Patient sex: M
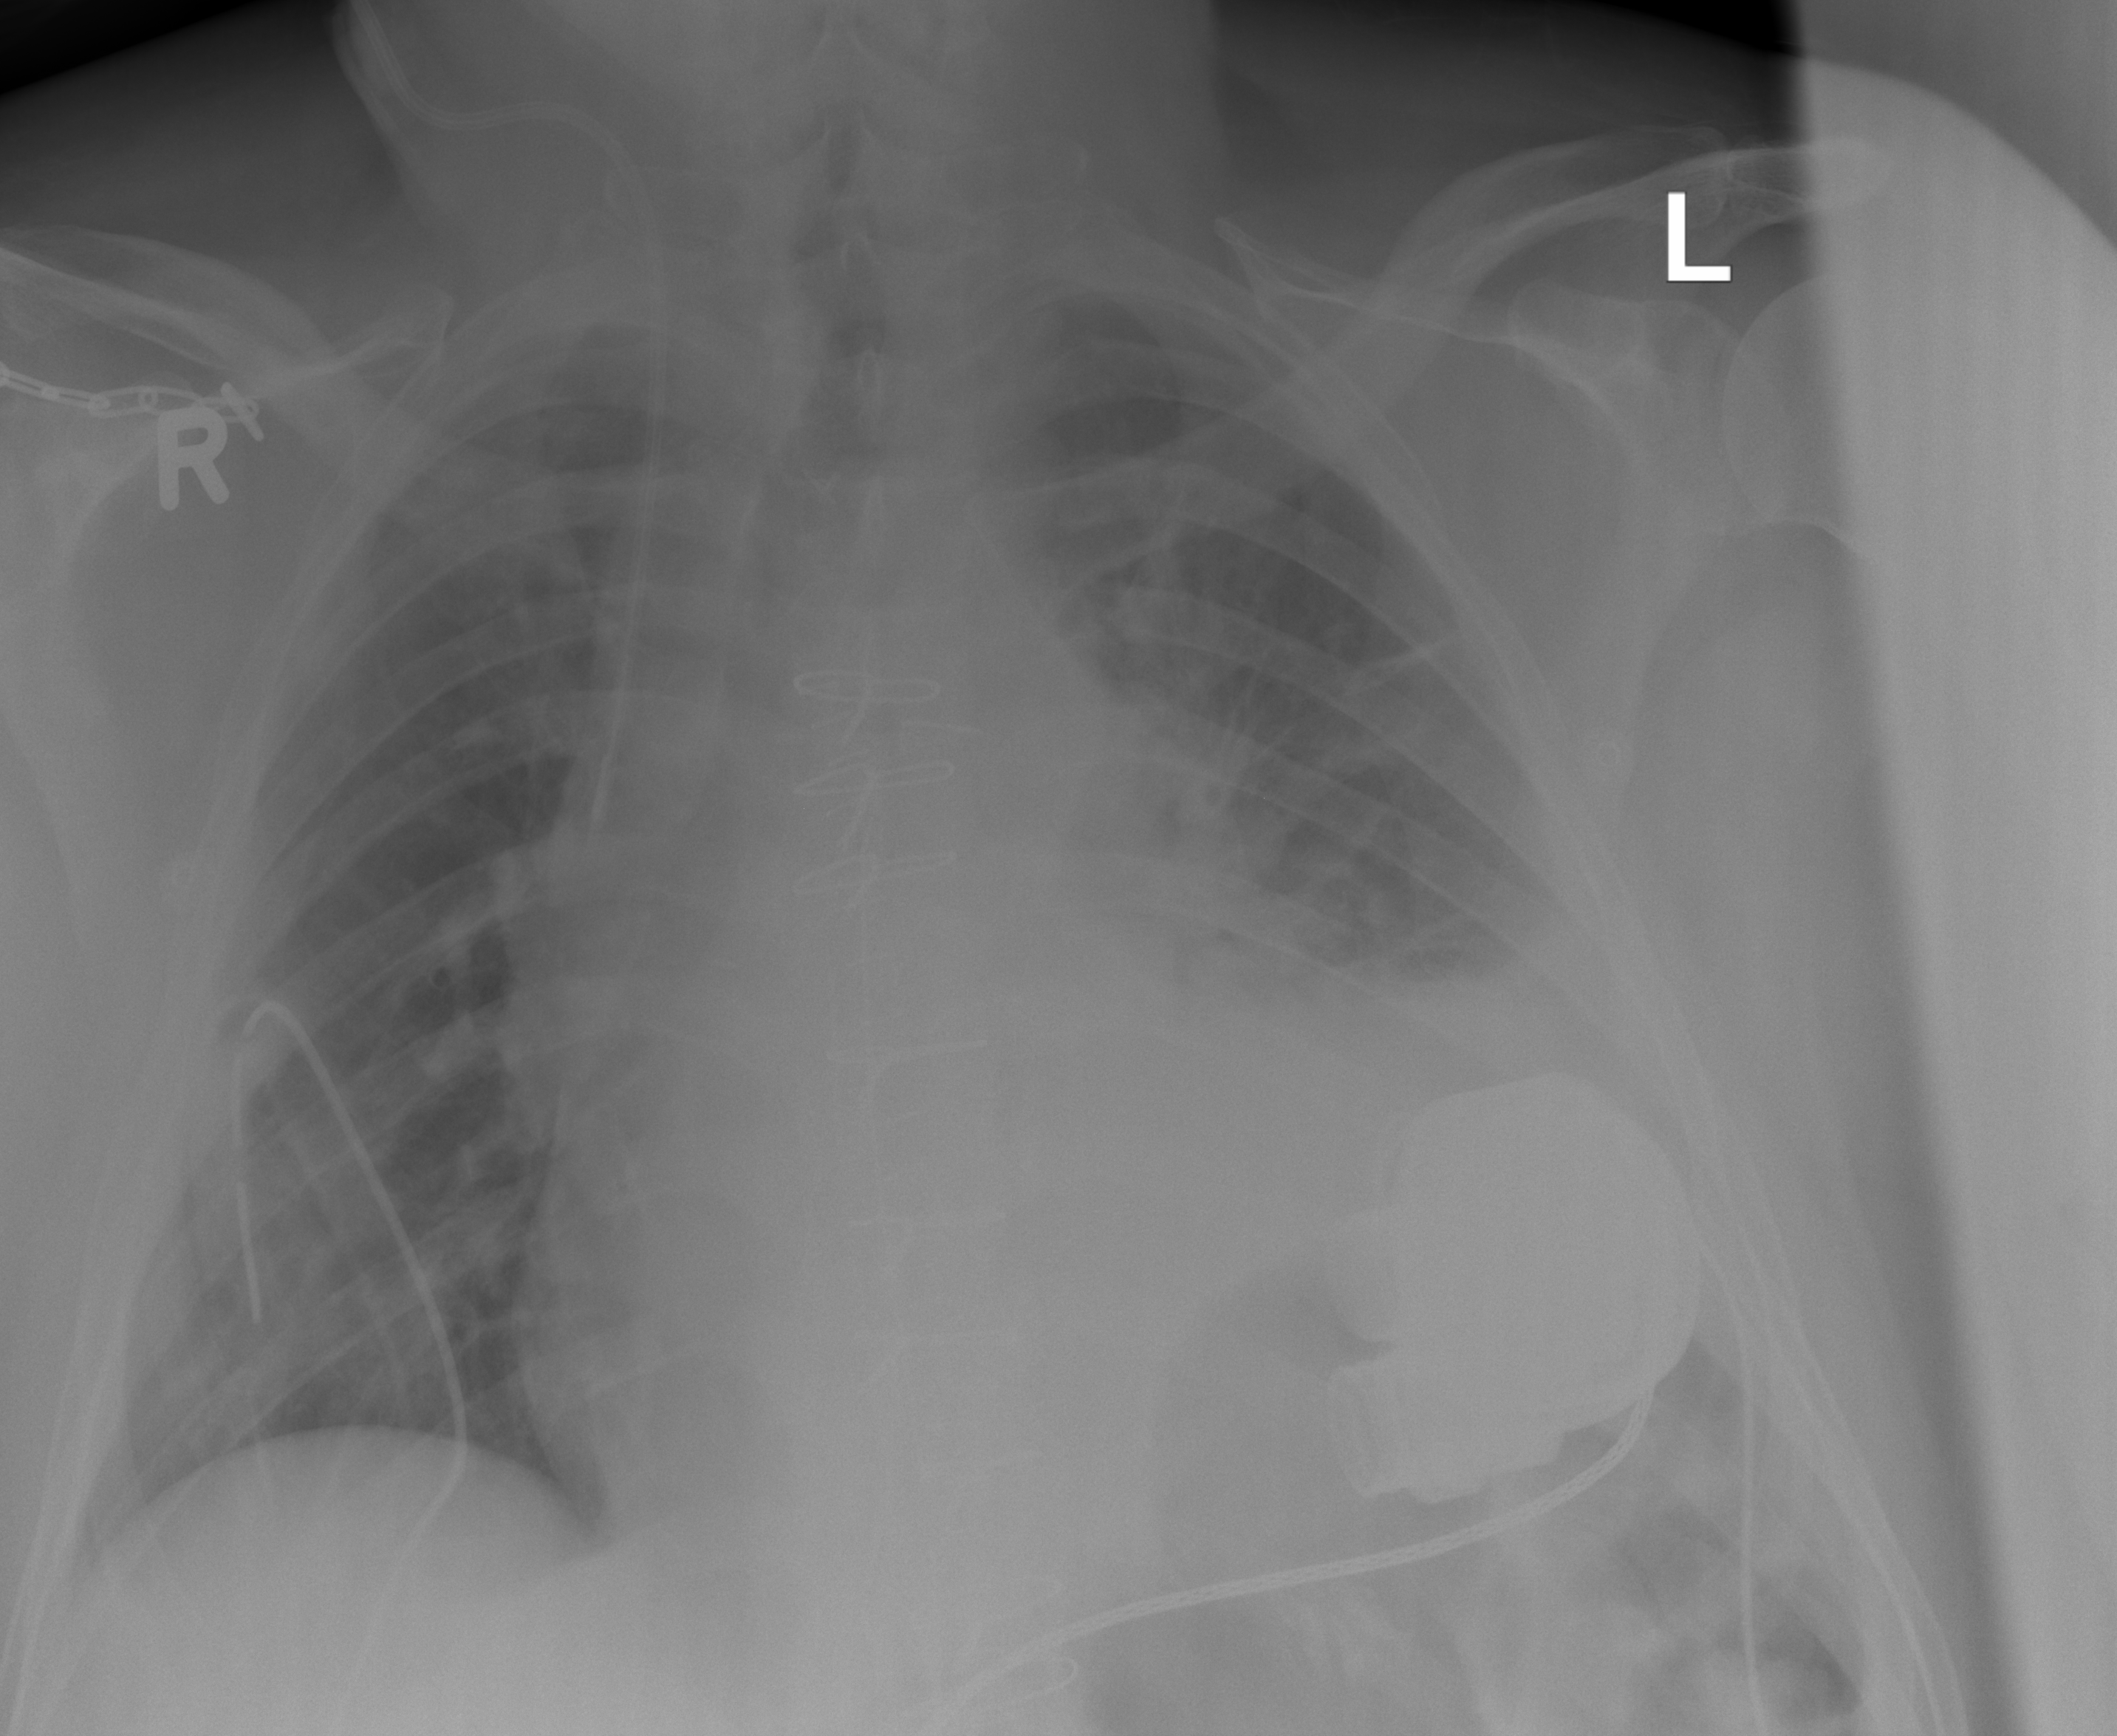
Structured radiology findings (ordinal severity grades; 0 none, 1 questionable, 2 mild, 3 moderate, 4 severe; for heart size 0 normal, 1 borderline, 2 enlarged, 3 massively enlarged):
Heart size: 2
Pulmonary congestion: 2
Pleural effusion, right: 0
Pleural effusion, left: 2
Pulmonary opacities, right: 0
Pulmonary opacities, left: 0
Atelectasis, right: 2
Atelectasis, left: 3